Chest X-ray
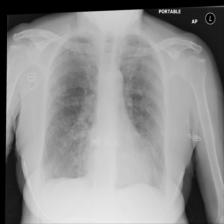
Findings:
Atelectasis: negative
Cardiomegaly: negative
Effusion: negative
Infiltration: negative
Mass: negative
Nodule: negative
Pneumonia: negative
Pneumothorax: negative
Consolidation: negative
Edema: negative
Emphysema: negative
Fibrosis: negative
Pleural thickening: negative
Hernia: negative